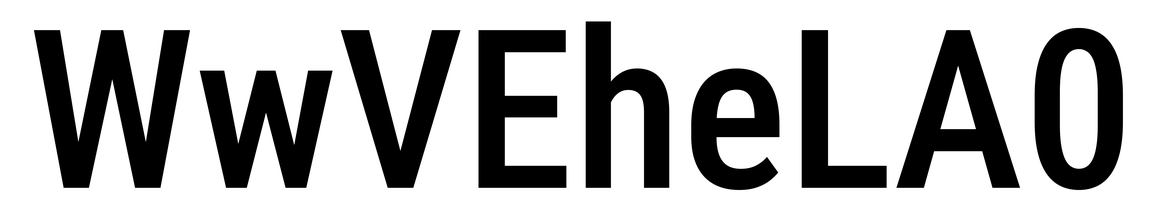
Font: Roboto_Condensed_Medium